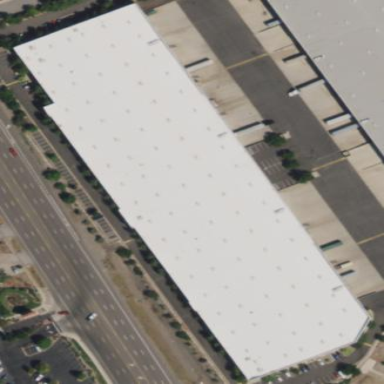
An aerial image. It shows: Warehouse building.